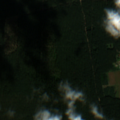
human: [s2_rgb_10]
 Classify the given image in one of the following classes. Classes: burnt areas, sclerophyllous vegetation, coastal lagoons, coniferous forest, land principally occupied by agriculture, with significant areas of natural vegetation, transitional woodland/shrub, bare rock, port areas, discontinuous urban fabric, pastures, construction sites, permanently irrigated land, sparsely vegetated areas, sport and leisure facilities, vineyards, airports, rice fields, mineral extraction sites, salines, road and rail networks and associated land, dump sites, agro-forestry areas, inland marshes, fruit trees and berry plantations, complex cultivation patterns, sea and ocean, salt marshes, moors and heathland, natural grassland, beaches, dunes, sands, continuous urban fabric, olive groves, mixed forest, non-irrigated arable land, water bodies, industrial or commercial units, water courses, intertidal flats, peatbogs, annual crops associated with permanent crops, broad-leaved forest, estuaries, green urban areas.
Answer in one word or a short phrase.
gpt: complex cultivation patterns, coniferous forest